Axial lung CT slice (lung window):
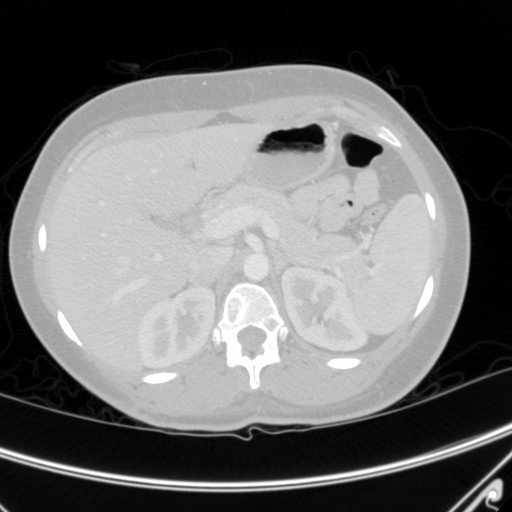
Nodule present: no